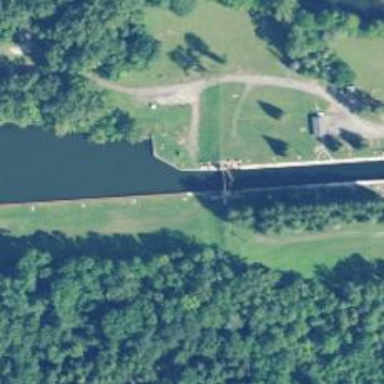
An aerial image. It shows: Lock gate on waterway.